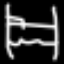
Label: bed